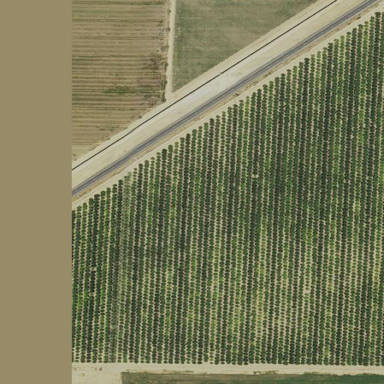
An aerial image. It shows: Almond orchard with rows of almond trees.